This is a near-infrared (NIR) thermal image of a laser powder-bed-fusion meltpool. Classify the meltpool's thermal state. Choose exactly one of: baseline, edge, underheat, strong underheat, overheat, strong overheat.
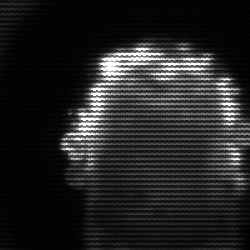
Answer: baseline